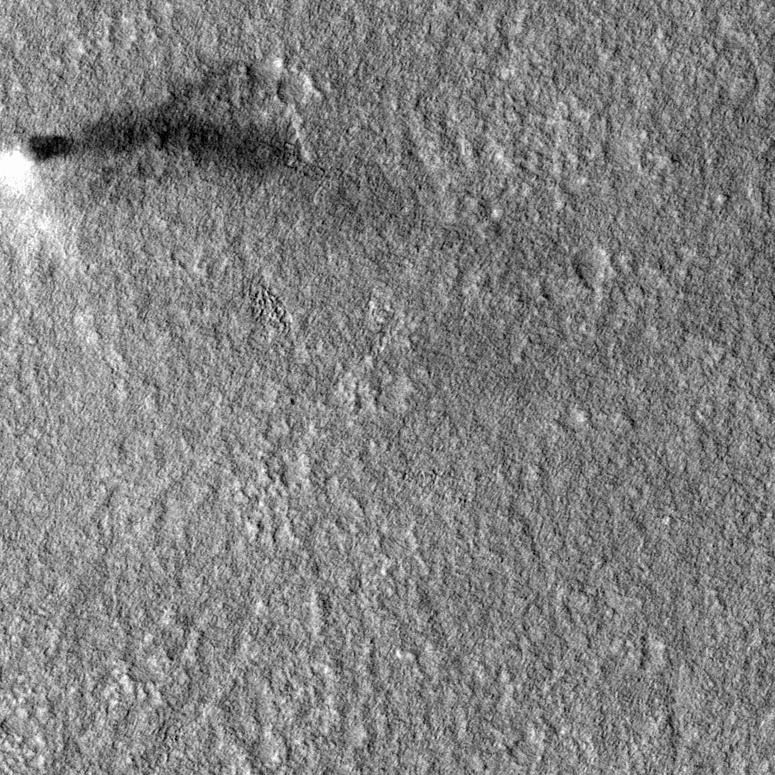
Label: dustdevil